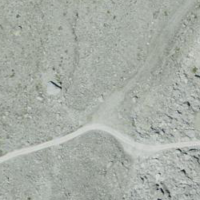
EUNIS habitat code: 48
Species observed at this site:
Adenostyles alpina
Saxifraga bryoides